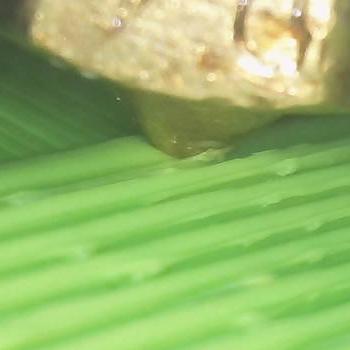
Flow rate: 200%